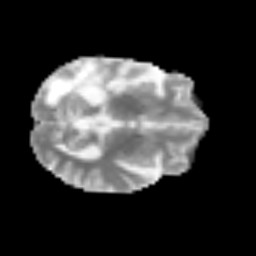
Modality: MD
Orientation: axial
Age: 58
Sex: male
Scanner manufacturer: siemens
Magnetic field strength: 3 T
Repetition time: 3.2 s
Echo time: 0.081 s